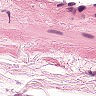
Metastatic tissue present: no